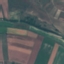
Land use / land cover: AnnualCrop